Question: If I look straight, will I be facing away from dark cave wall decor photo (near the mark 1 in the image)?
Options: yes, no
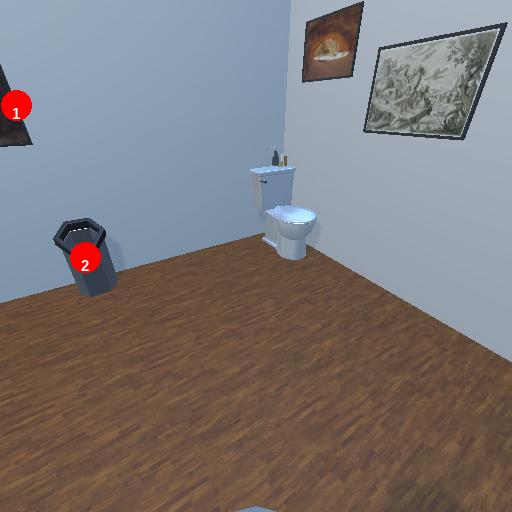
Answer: yes